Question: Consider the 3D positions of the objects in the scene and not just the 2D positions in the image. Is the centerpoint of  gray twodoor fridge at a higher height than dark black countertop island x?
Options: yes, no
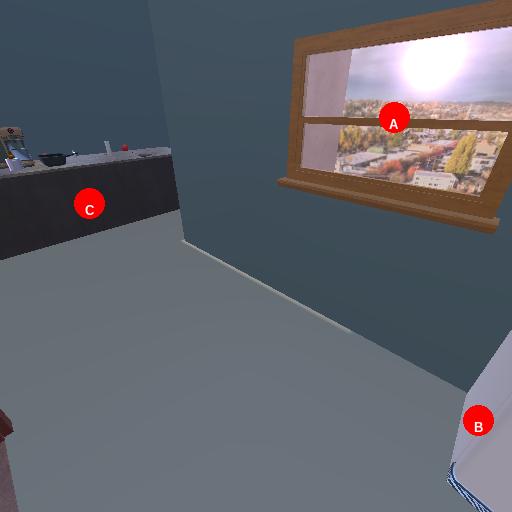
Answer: yes